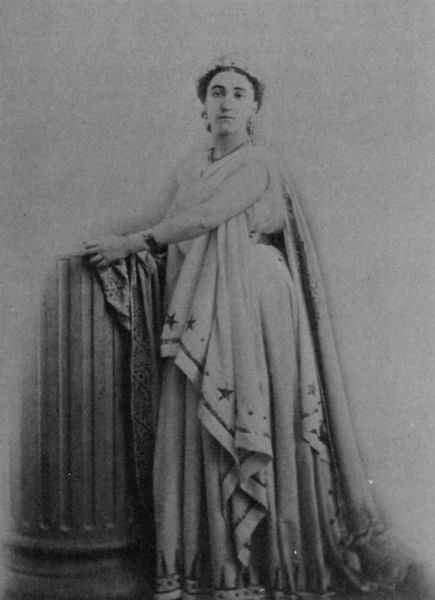
Titel: Marie Battu im "Alceste"
Künstler: L. Durand
Standort: Paris
Institution: Bibliothéque de l'Opéra
Schlagwörter: hand, kopf, körper, schatten, umhang, weiß, mädchen, finger, frau, frisur, grau, haar, hintergrund, hut, kleid, licht, mund, nase, ohrring, pfeiler, profil, raum, schmuck, schwarz, stirn, säule, zeichnung, zimmer, blick, dame, gürtel, schal, schleier, tuch, haube, muster, ornament, kappe, mütze, wand, arm, arme, augen, falten, gesicht, kleidung, mensch, sockel, stehen, bildnis, hals, hände, portrait, porträt, auge, figur, gewand, haare, kostüm, pose, stehend, stoff, stoffe, tücher, ohrringe, saum, person, augenbrauen, borte, diadem, frontal, kinn, krone, locken, ohren, prinzessin, schulter, schultern, traurig, kopfbedeckung, taille, haltung, kette, mauer, buehne, inszenierung, bordüre, braut, dick, falte, kopftuch, uhr, robe, faltenwurf, plinthe, podest, rüsche, rüschen, stola, halskette, schauspiel, foto, fotografie, photographie, antike, zigeuner, stern, ideal, schönheit, steht, drapiert, schwarz weiss, sterne, ehefrau, kranz, göttin, rom, photo, ganzfigur, rolle, fragment, ehe, armband, armreif, zigeunerin, toga, griechisch, griechenland, reif, antikisierend, kanneluren, patrizier, basis, ohringe, fotographie, kannelüren, klassik, tunika, schaft, stumpf, athen, griechin, römerin, klassisch, bund, schauspielerin, studio, patrizierin, säulenschaft, kanellüren, kannelur, halbsäule, hellenismus, priesterin, armbanduhr, studioaufnahme, porträtfoto, säulenfragment, armspange, spolie, klassich, 19. jahrhundert, kannelürel